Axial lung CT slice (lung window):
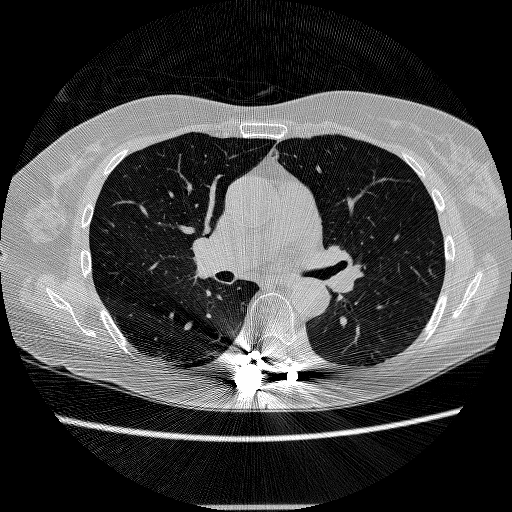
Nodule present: no